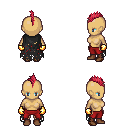
a pixel art fantasy rpg character, female body template, human, tanned skin, black tattered cape, red pants, ruby red mohawk hairstyle, gold gloves, brown shoes, four views (front, back, left, right), 2x2 character sprite sheet, small pixel art, hard edges, no anti-aliasing